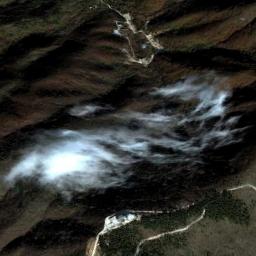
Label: cloud